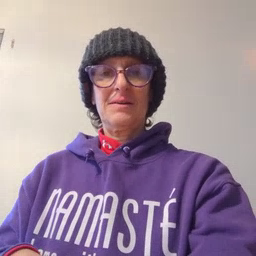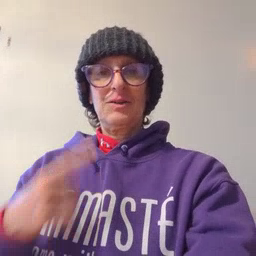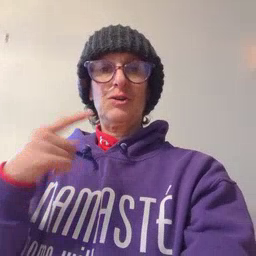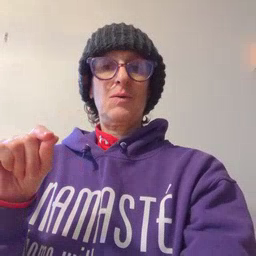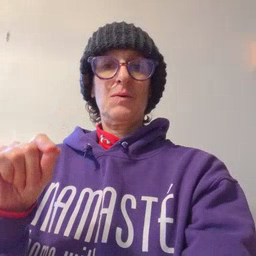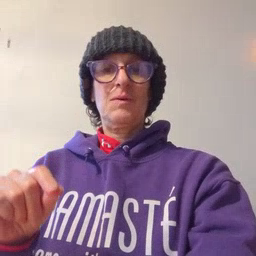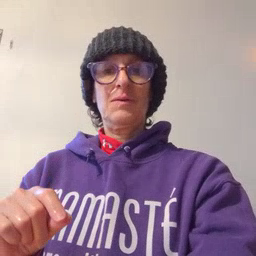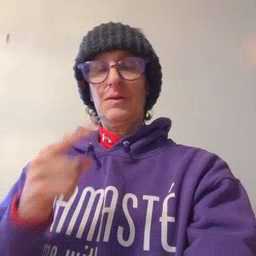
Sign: go